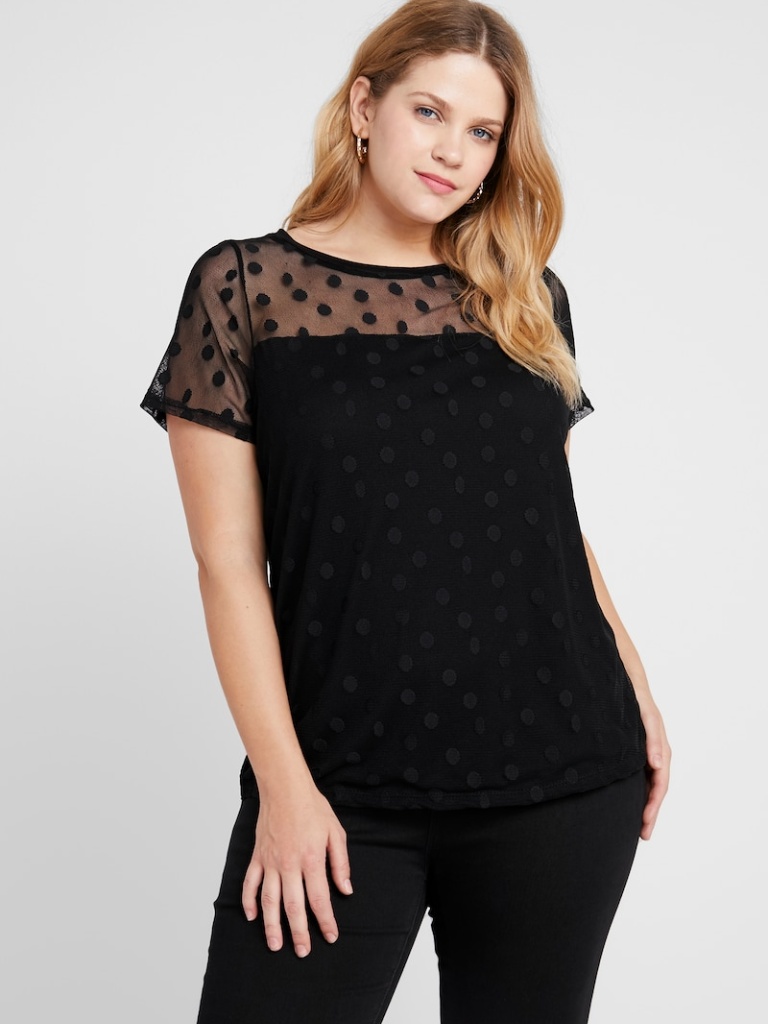
mesh relaxed short sleeve hip length Untucked crew t-shirt